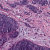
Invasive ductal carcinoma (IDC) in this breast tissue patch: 0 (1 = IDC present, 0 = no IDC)